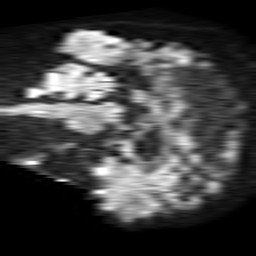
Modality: TRACE
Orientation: sagittal
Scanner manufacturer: philips
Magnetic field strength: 1.5 T
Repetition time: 4.6 s
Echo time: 0.08517 s